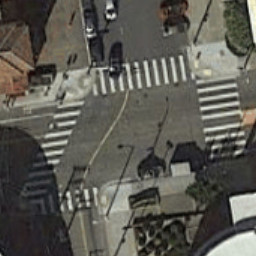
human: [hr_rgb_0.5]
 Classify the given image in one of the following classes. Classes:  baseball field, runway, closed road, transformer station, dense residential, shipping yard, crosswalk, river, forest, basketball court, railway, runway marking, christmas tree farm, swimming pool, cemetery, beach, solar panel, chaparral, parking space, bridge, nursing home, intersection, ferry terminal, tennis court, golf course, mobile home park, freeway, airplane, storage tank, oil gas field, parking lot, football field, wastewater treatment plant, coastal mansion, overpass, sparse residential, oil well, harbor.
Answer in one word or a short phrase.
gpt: crosswalk